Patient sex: M
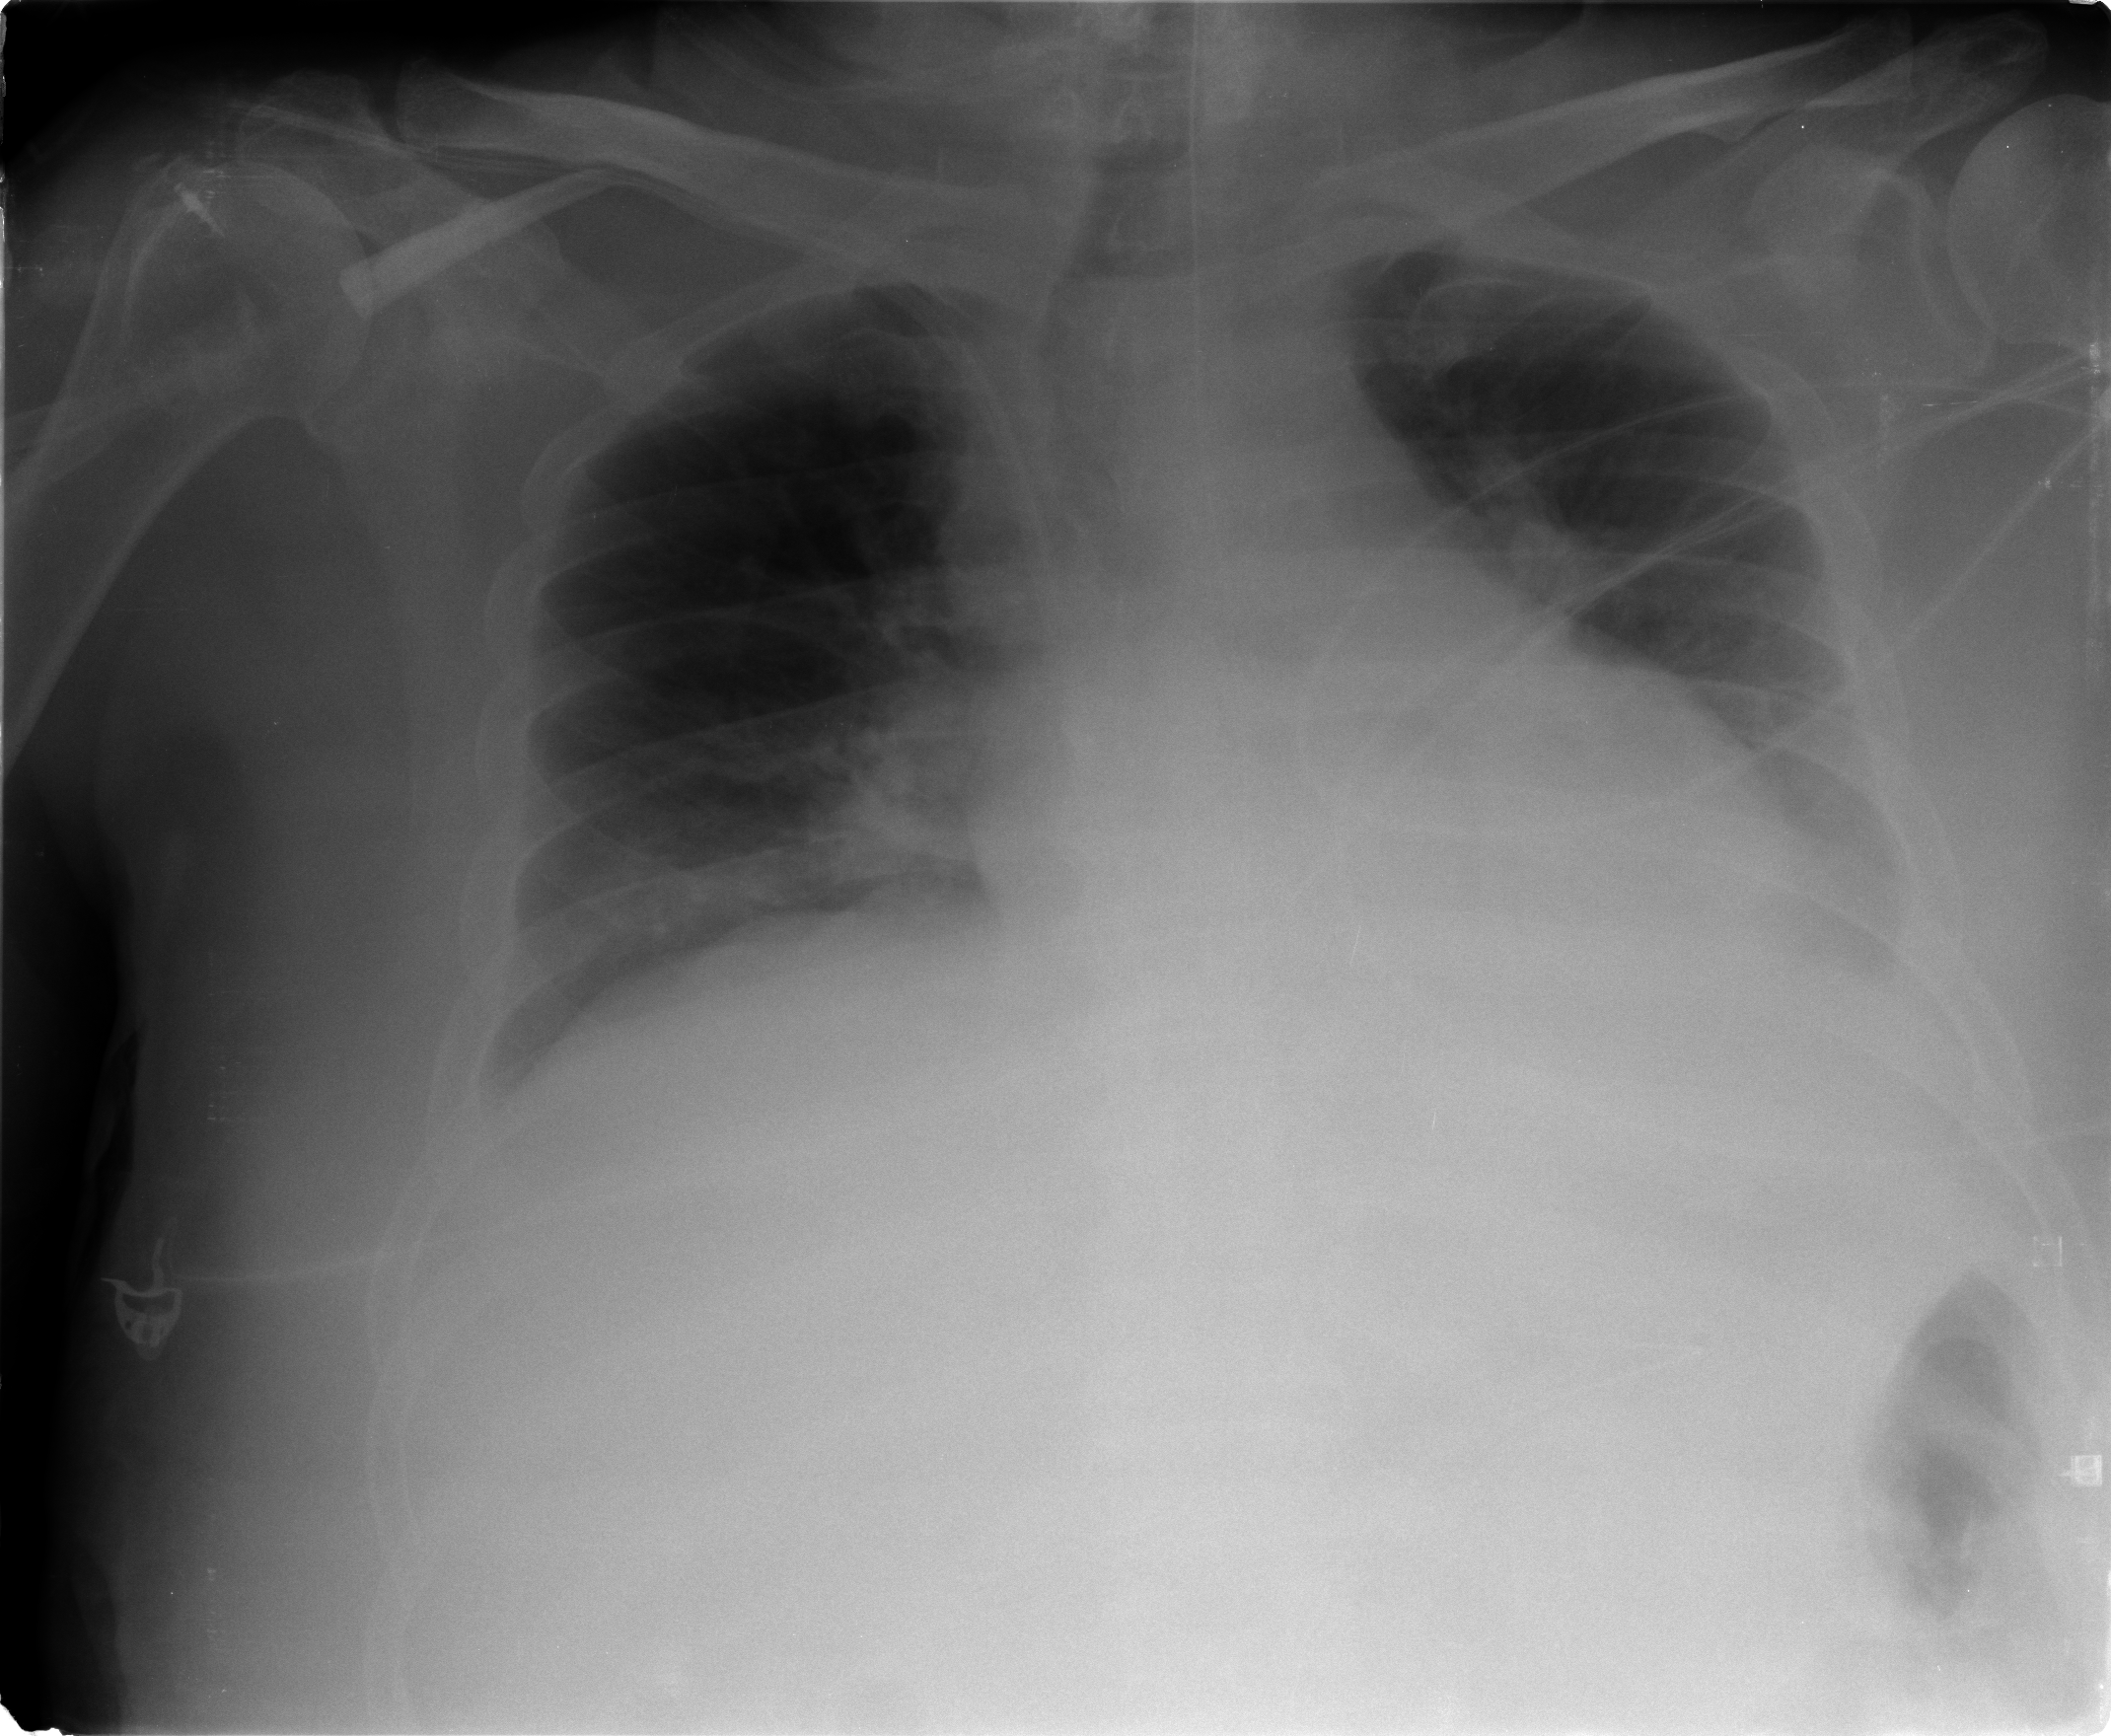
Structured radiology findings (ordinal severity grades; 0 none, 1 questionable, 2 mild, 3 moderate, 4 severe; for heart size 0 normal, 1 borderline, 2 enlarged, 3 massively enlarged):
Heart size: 2
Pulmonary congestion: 0
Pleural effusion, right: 0
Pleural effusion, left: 2
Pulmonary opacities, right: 0
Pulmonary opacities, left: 0
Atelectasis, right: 1
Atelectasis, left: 0